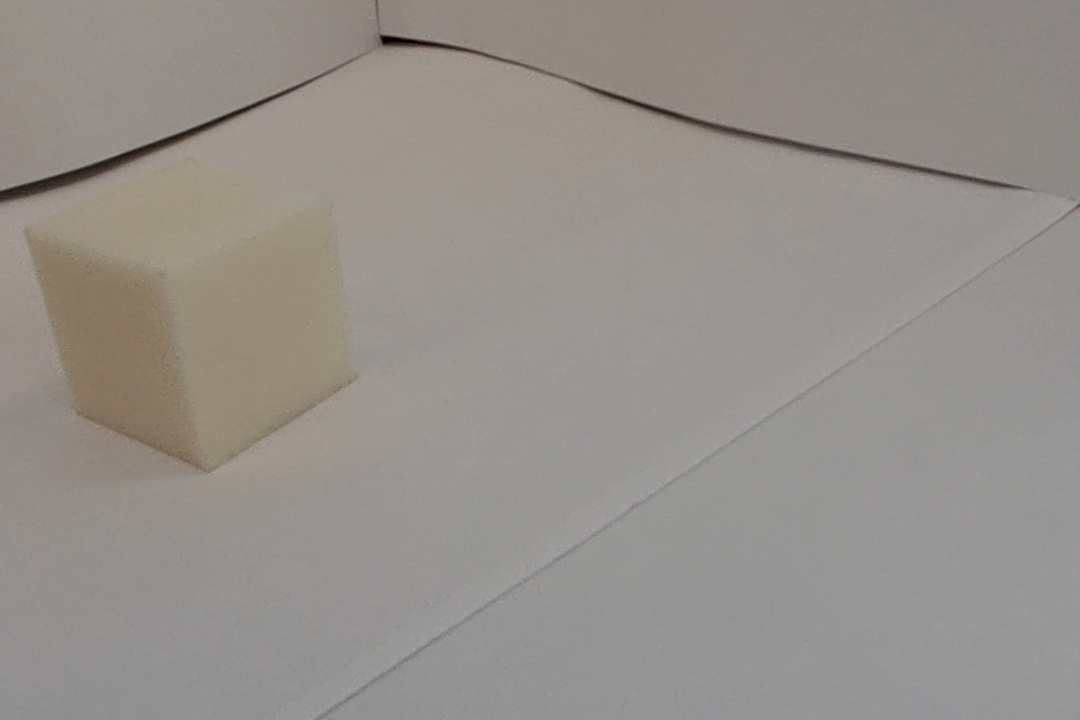
Label: Cuboid